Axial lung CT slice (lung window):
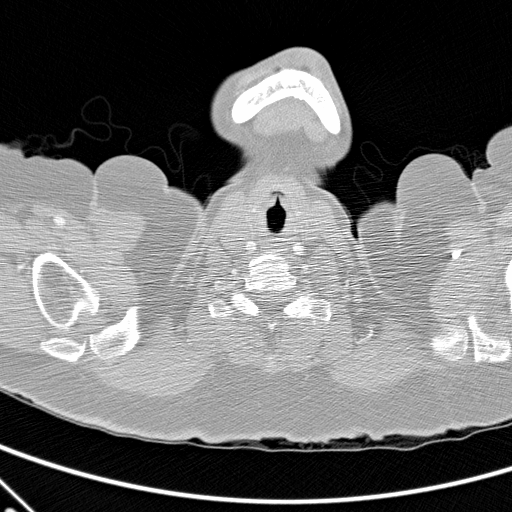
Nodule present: no